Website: crate-barrel
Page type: customer-info-address
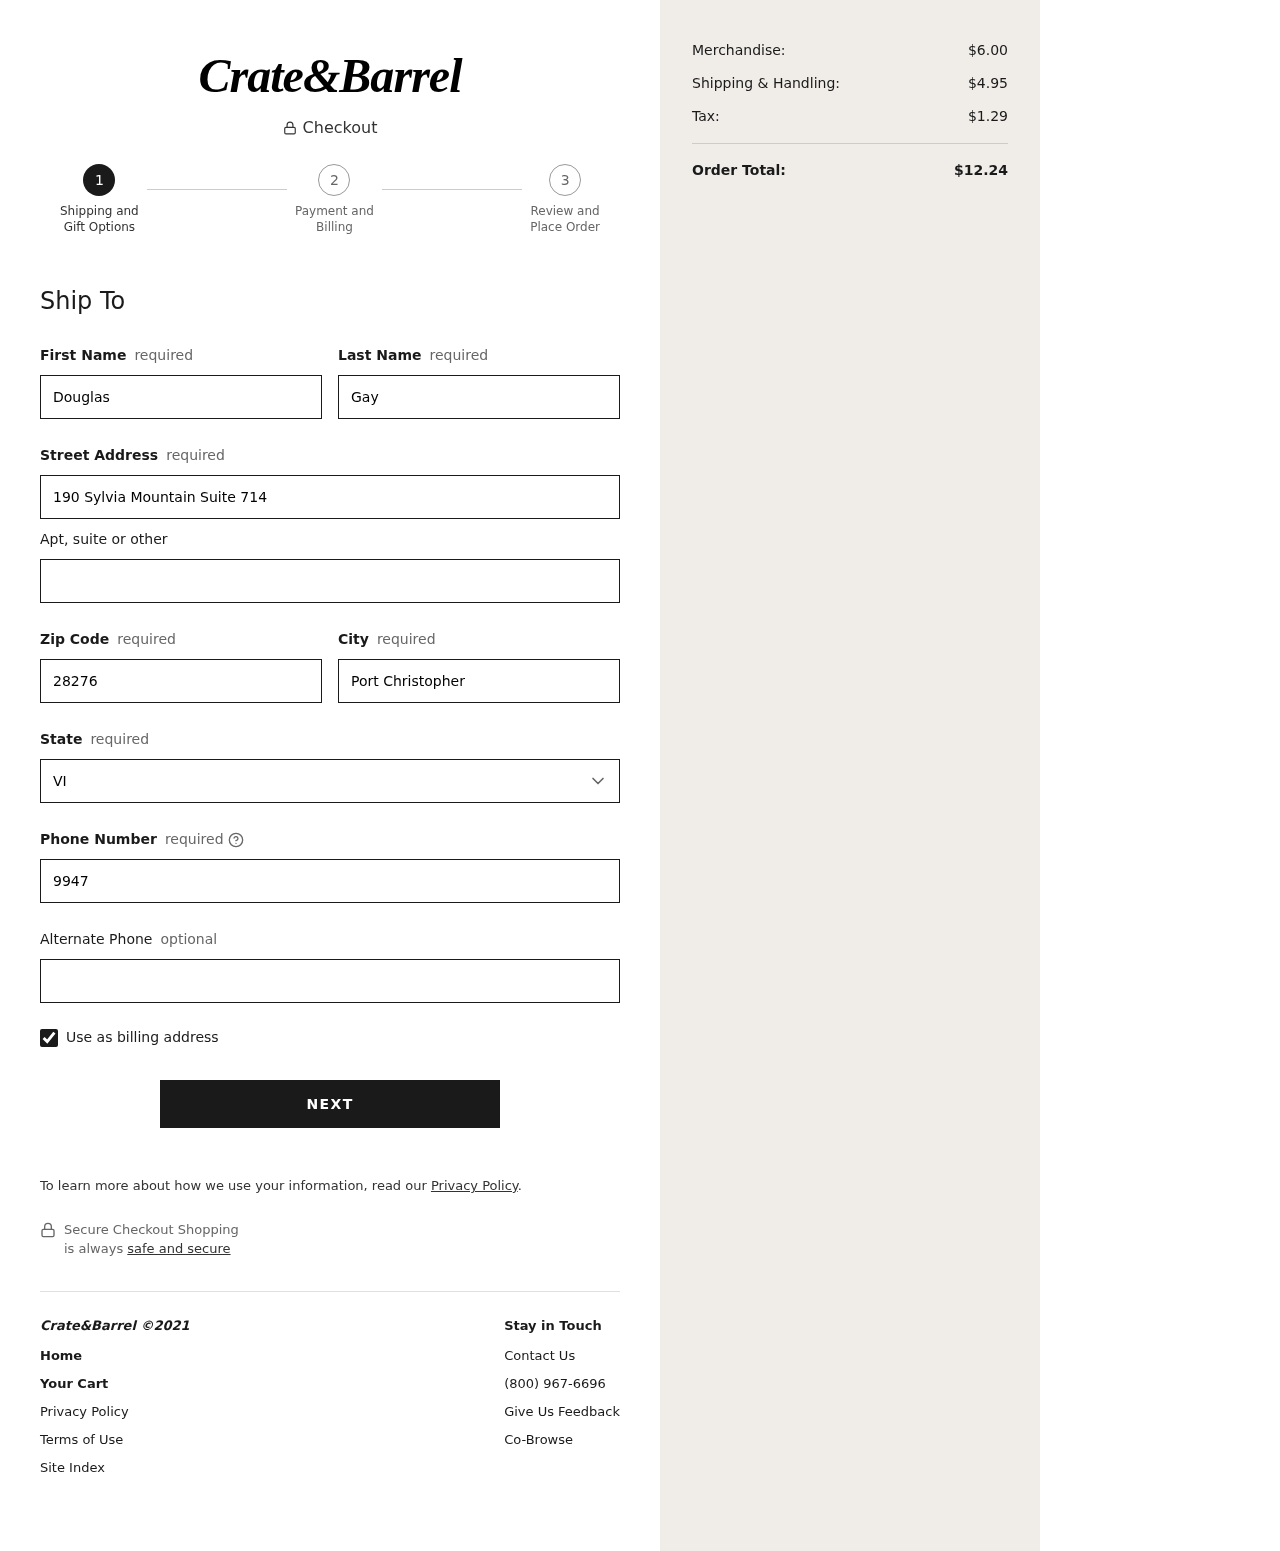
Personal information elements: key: PII_STATE
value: VI
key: PII_FIRSTNAME
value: Douglas
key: PII_LASTNAME
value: Gay
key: PII_STREET
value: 190 Sylvia Mountain Suite 714
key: PII_POSTCODE
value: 28276
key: PII_CITY
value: Port Christopher
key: PII_PHONE
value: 9947164093
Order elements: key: ORDER_SUBTOTAL
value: $6.00
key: ORDER_SHIPPING_COST
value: $4.95
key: ORDER_TAX
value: $1.29
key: ORDER_TOTAL
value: $12.24